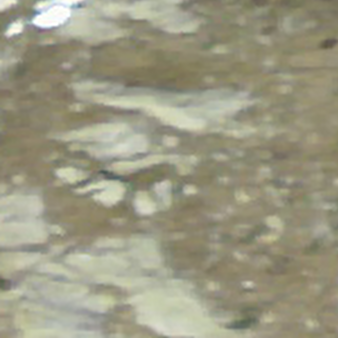
Label: other